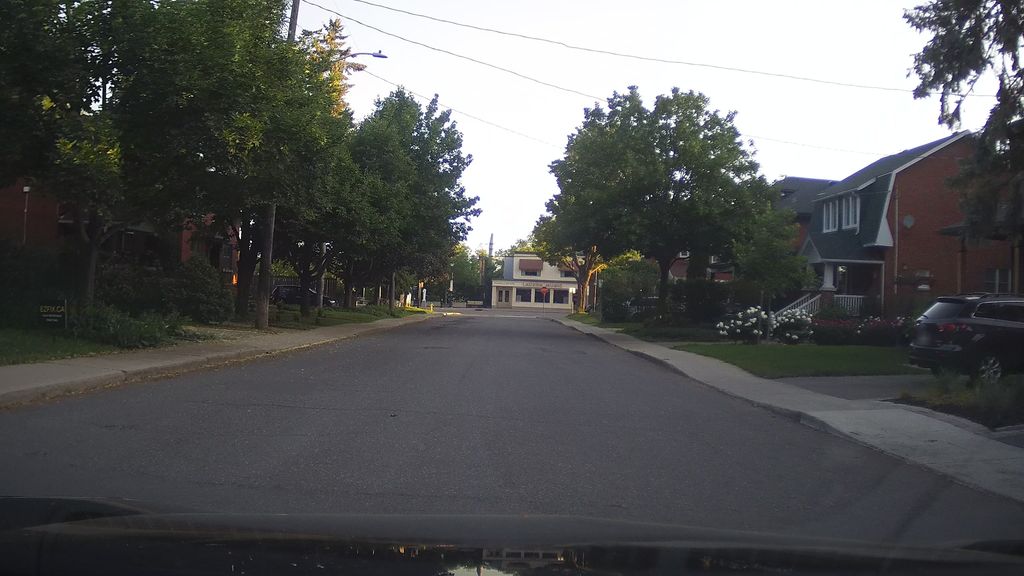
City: ottawa-gatineau